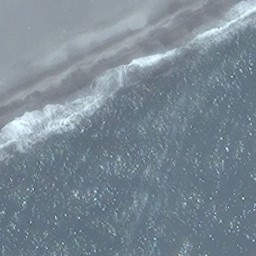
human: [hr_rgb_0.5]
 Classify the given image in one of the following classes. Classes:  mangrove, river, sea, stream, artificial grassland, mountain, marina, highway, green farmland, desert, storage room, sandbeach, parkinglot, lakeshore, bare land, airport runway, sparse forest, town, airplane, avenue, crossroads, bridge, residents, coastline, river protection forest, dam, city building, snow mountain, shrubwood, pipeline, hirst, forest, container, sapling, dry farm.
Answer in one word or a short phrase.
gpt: coastline